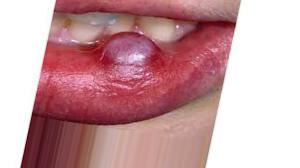
Condition: Mouth Ulcer